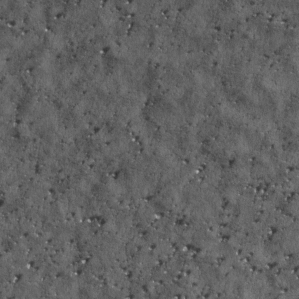
Label: non_frost